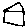
Label: house